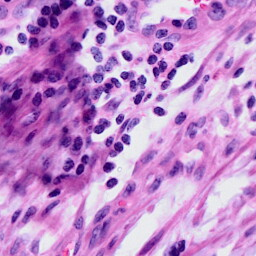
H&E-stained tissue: Cervix